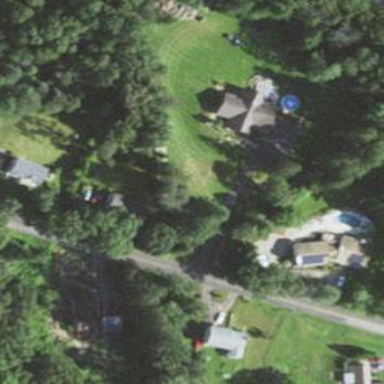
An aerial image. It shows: Driveway leading to service road.